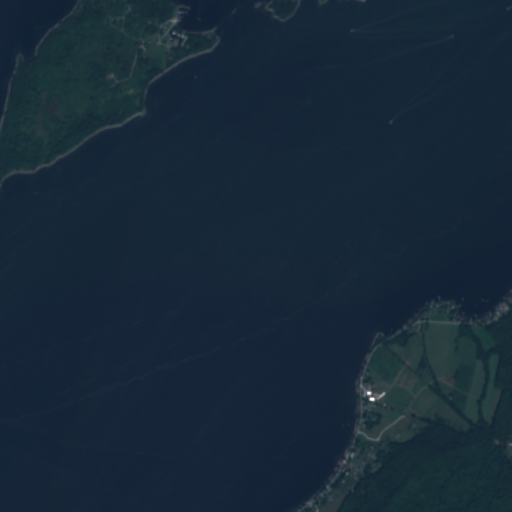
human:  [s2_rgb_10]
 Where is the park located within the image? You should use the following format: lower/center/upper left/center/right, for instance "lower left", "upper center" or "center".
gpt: The park is located in the lower right of the image.
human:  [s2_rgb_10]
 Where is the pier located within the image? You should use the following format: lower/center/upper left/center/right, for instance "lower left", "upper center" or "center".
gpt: The pier is located in the upper right of the image.
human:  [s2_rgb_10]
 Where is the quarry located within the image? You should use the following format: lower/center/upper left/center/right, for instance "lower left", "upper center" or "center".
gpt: There is no quarry in the image.